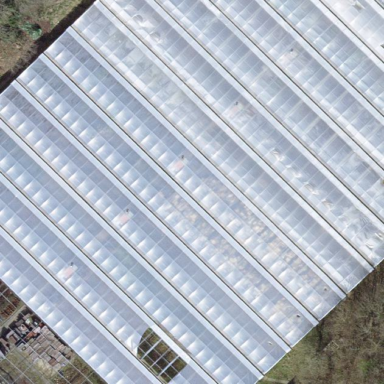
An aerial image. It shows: Greenhouse.